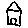
Label: house